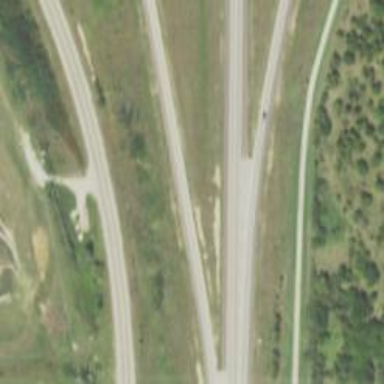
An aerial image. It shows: Trunk link highway.